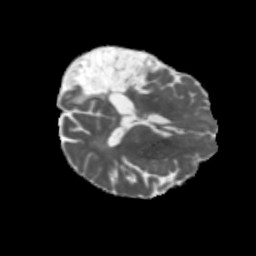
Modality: MD
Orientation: axial
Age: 58
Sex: male
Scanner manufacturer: siemens
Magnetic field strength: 3 T
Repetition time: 5.47 s
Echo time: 0.0854 s